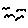
Label: bird